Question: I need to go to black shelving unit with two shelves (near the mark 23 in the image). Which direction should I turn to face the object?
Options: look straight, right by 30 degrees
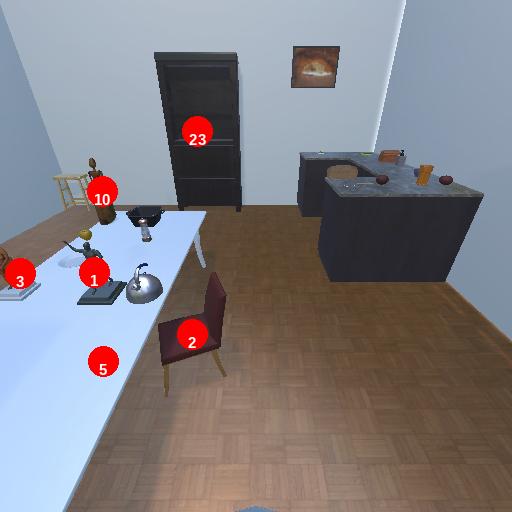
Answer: look straight